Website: home-depot
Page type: account-dashboard
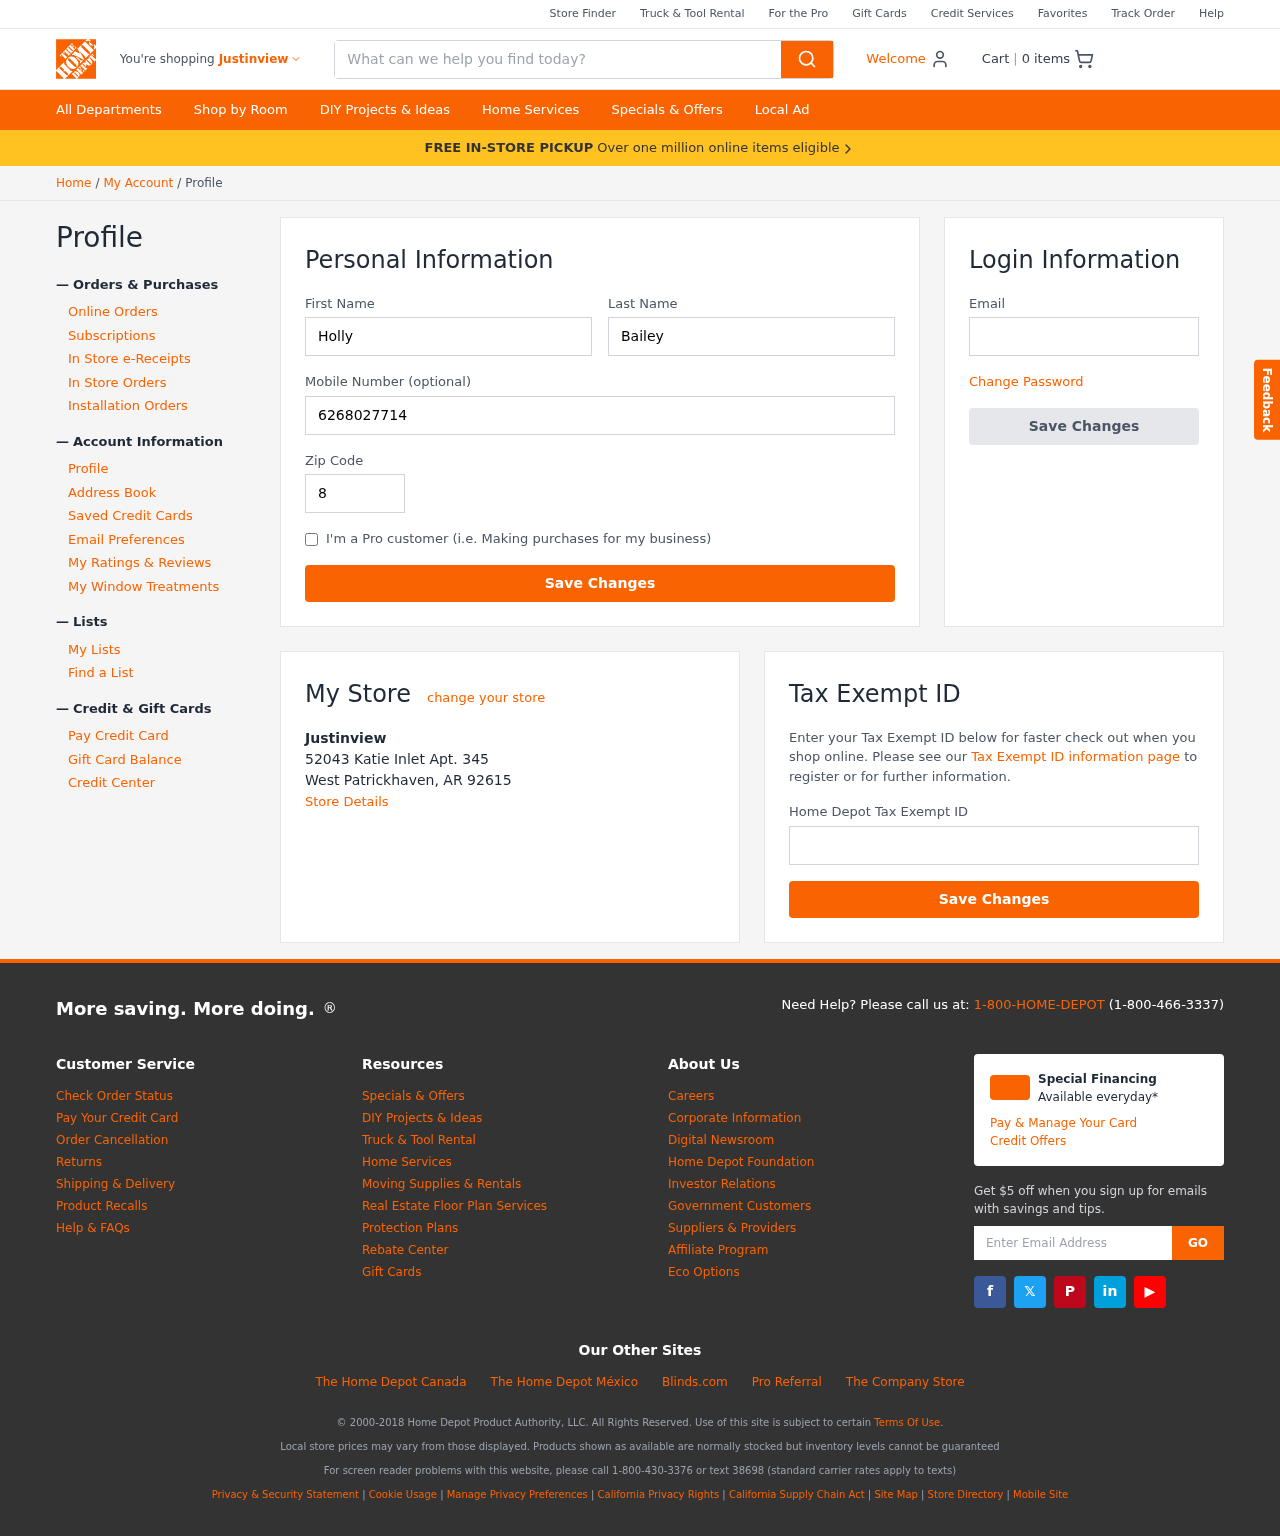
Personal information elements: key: PII_CITY
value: Justinview
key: PII_EMAIL
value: hollybailey@hotmail.com
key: PII_FIRSTNAME
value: Holly
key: PII_LASTNAME
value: Bailey
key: PII_LOCATION1_CITY_STATE_ZIP
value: West Patrickhaven, AR 92615
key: PII_LOCATION1_NAME
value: Justinview
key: PII_LOCATION1_STREET
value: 52043 Katie Inlet Apt. 345
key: PII_PHONE
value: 6268027714
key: PII_POSTCODE
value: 84472
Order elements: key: ORDER_NUM_ITEMS
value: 0
Search elements: key: HEADER_SEARCH
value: What can we help you find today?